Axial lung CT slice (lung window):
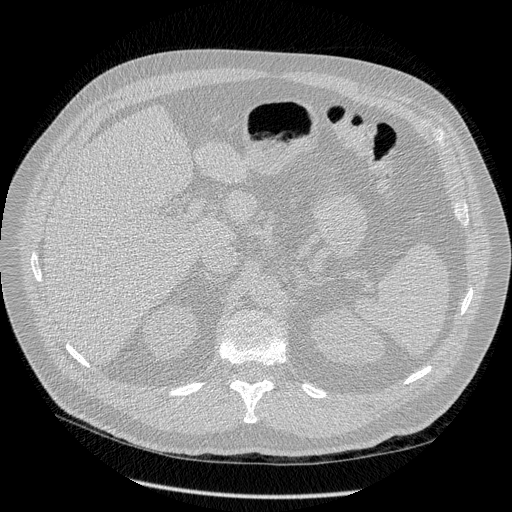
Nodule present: no